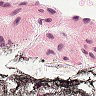
Metastatic tissue present: no